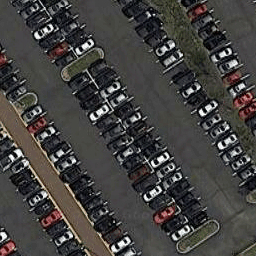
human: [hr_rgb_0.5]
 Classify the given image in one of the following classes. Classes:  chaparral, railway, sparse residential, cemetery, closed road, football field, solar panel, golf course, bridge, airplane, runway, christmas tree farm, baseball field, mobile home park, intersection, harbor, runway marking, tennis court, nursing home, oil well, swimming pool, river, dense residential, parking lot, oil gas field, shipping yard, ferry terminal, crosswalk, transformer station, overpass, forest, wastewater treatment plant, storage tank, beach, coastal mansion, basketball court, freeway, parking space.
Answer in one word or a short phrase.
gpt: parking lot